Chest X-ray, AP view. Patient: 53 years old, sex M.
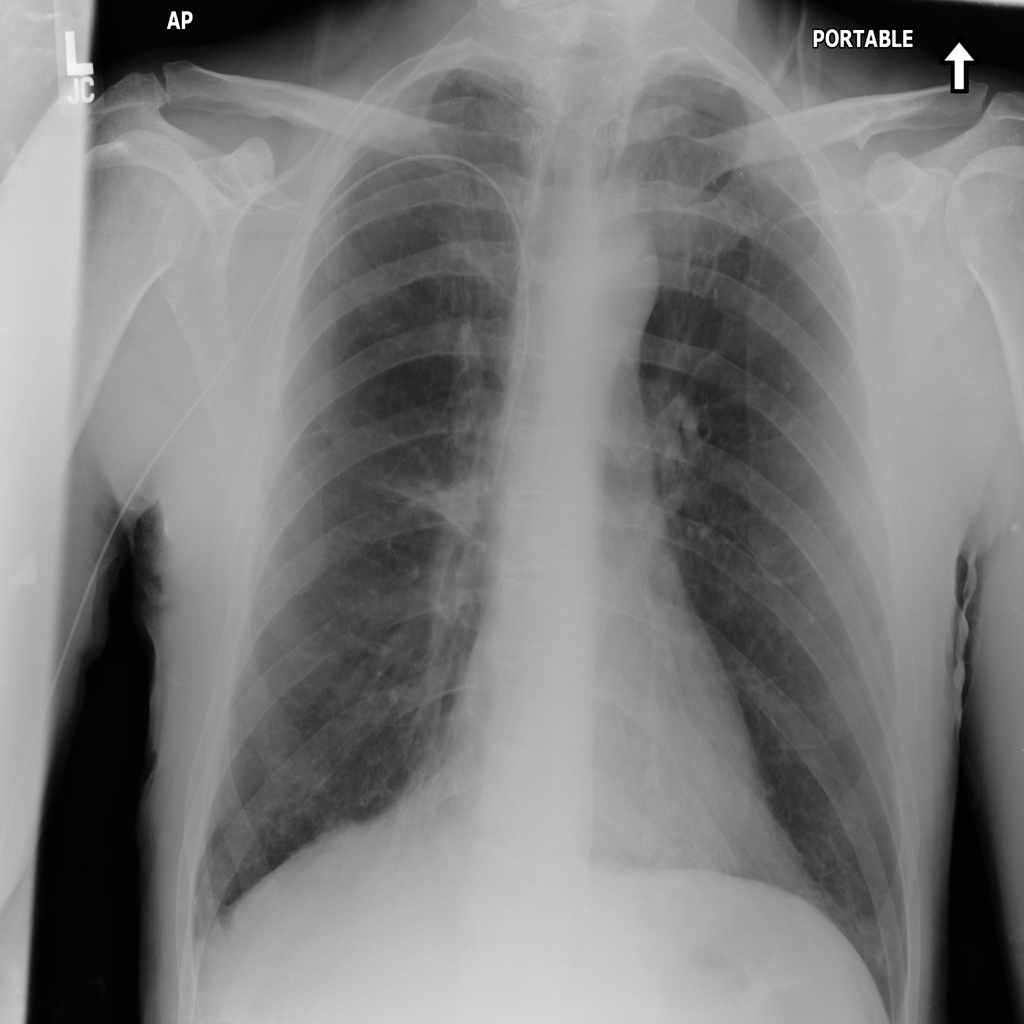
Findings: Atelectasis